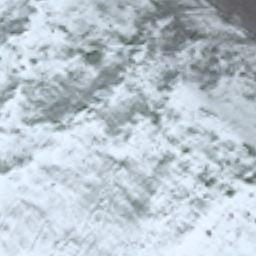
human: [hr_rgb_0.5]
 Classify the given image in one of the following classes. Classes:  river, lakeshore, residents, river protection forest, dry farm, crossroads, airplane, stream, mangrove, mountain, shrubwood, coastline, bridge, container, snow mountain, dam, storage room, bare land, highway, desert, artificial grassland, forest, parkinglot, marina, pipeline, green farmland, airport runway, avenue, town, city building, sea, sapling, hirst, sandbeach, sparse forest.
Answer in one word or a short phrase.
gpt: snow mountain